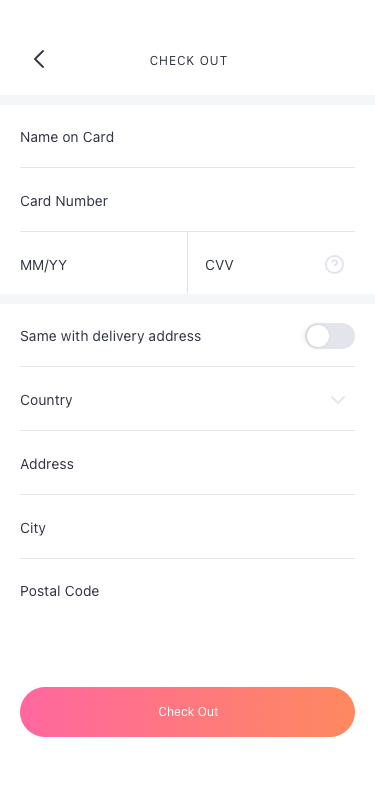
Text in this UI design:
Postal Code
City
Address
Country
Same with delivery address
CVV
MM/YY
Card Number
Name on Card
CHECK OUT